Question: My problem is that I cannot inline the label with the input horizontally and the inputs vertically
I wish to have an output like this:

But I'm using a table on this. Now I want not to use table but I dont know how to do it. I try to make but it is very wrong.
Here's my css
'''
article#login, article#register {
padding:5px 0 5px;
border:1px solid black;
width:200px;
margin:0 auto;
}
'''
And here's my html
'''
<section id="siteContent" class="tabs">
<h1>Section</h1>
<article id="login">
<h1>Login</h1>
<label>E-mail:</label>
<input type="email">
<label>Password:</label>
<input type="password">
<input type="button" value="Login">
</article>
<article id="register">
<h1>Register</h1>
<label>Name:</label>
<input type="text">
<label>E-mail:</label>
<input type="email">
<label>Password:</label>
<input type="password">
<label>Re-type:</label>
<input type="password">
</article>
</section>
'''
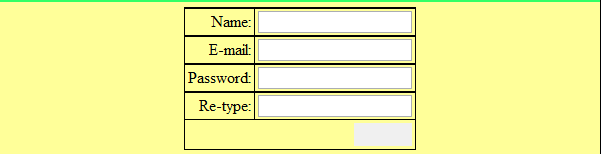
Answer: (I was just proven wrong by @TimMedora) However, if you want your input boxes to appear on the same line as the label, you're going to want to adjust their size. They are currently larger than your box, and thus get pushed around by the other elements. Once you do this however, you'll still want to apply the following css(or something similar) so your elements stay on their individual lines:
'''
label {
display: inline-block;
}
'''
<URL>